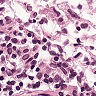
Metastatic tissue present: no